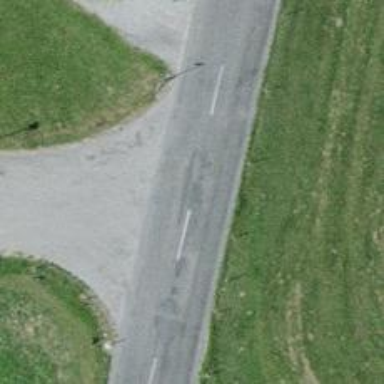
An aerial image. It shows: Agricultural service road for motorcars.